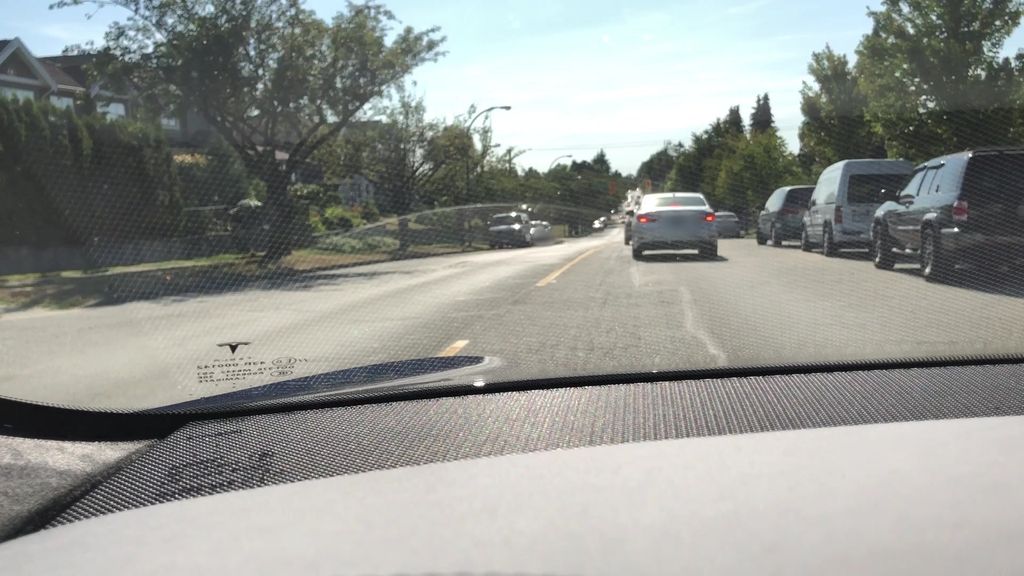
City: vancouver